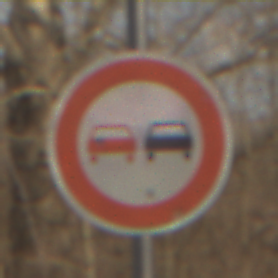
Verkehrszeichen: Ueberholverbot
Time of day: SunriseSunset
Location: Outdoor (Nature)
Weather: PartlyCloudy
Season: NotSpecified
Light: Natural